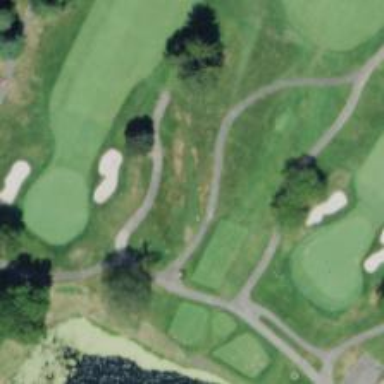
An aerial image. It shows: Path for both roads and golfers.